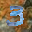
Label: 3